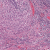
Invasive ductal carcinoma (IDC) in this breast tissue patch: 1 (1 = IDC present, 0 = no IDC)